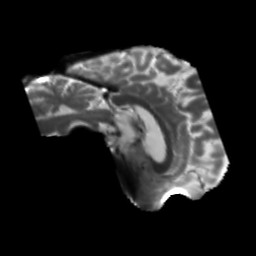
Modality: T2w
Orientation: sagittal
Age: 63
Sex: male
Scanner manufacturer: siemens
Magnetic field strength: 3 T
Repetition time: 5.25 s
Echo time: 0.08 s